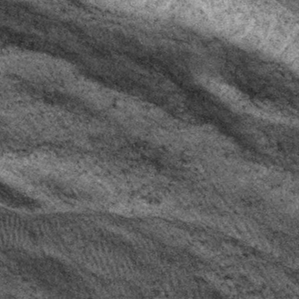
Label: frost